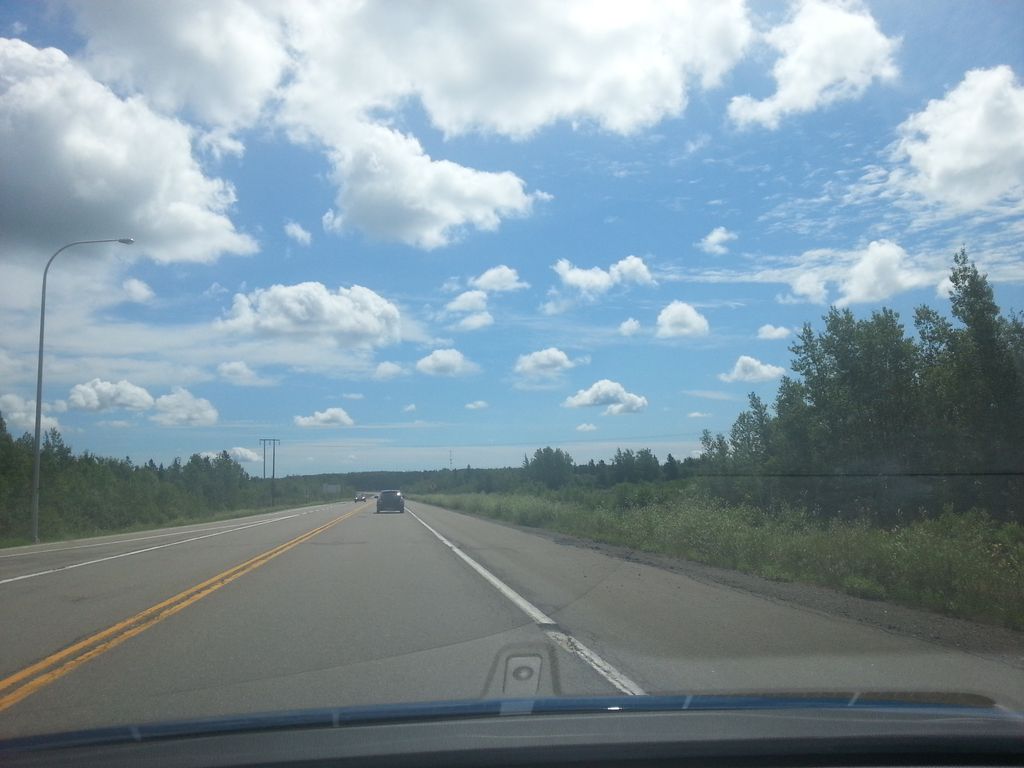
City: charlottetown